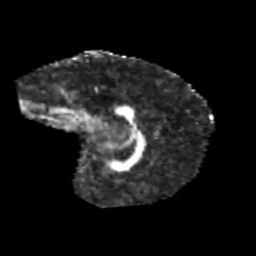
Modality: FA
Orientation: sagittal
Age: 11
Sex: male
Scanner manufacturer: siemens
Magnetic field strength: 3 T
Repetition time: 3.8 s
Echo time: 0.07 s